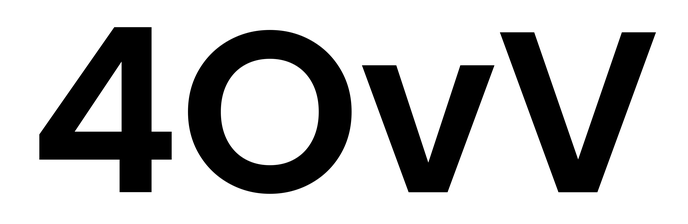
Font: Poppins-SemiBold